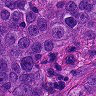
Metastatic tissue present: yes